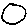
Label: circle